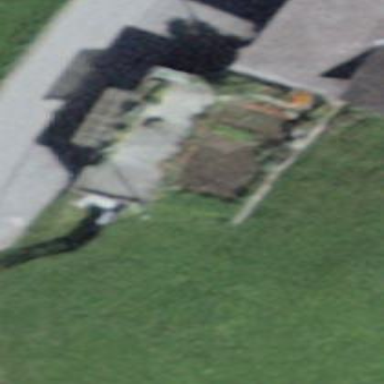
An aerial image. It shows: Garage.